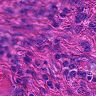
Metastatic tissue present: no